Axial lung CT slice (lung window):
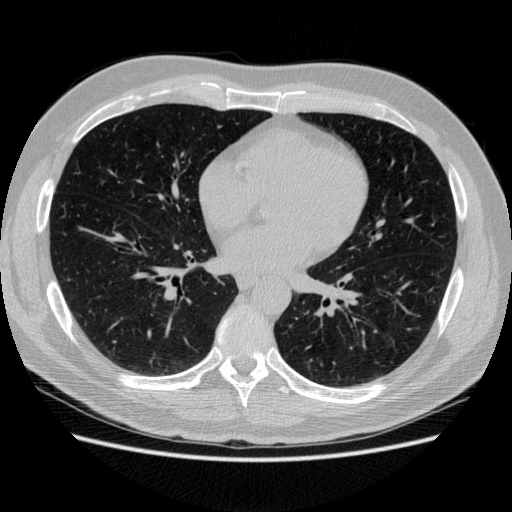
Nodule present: no